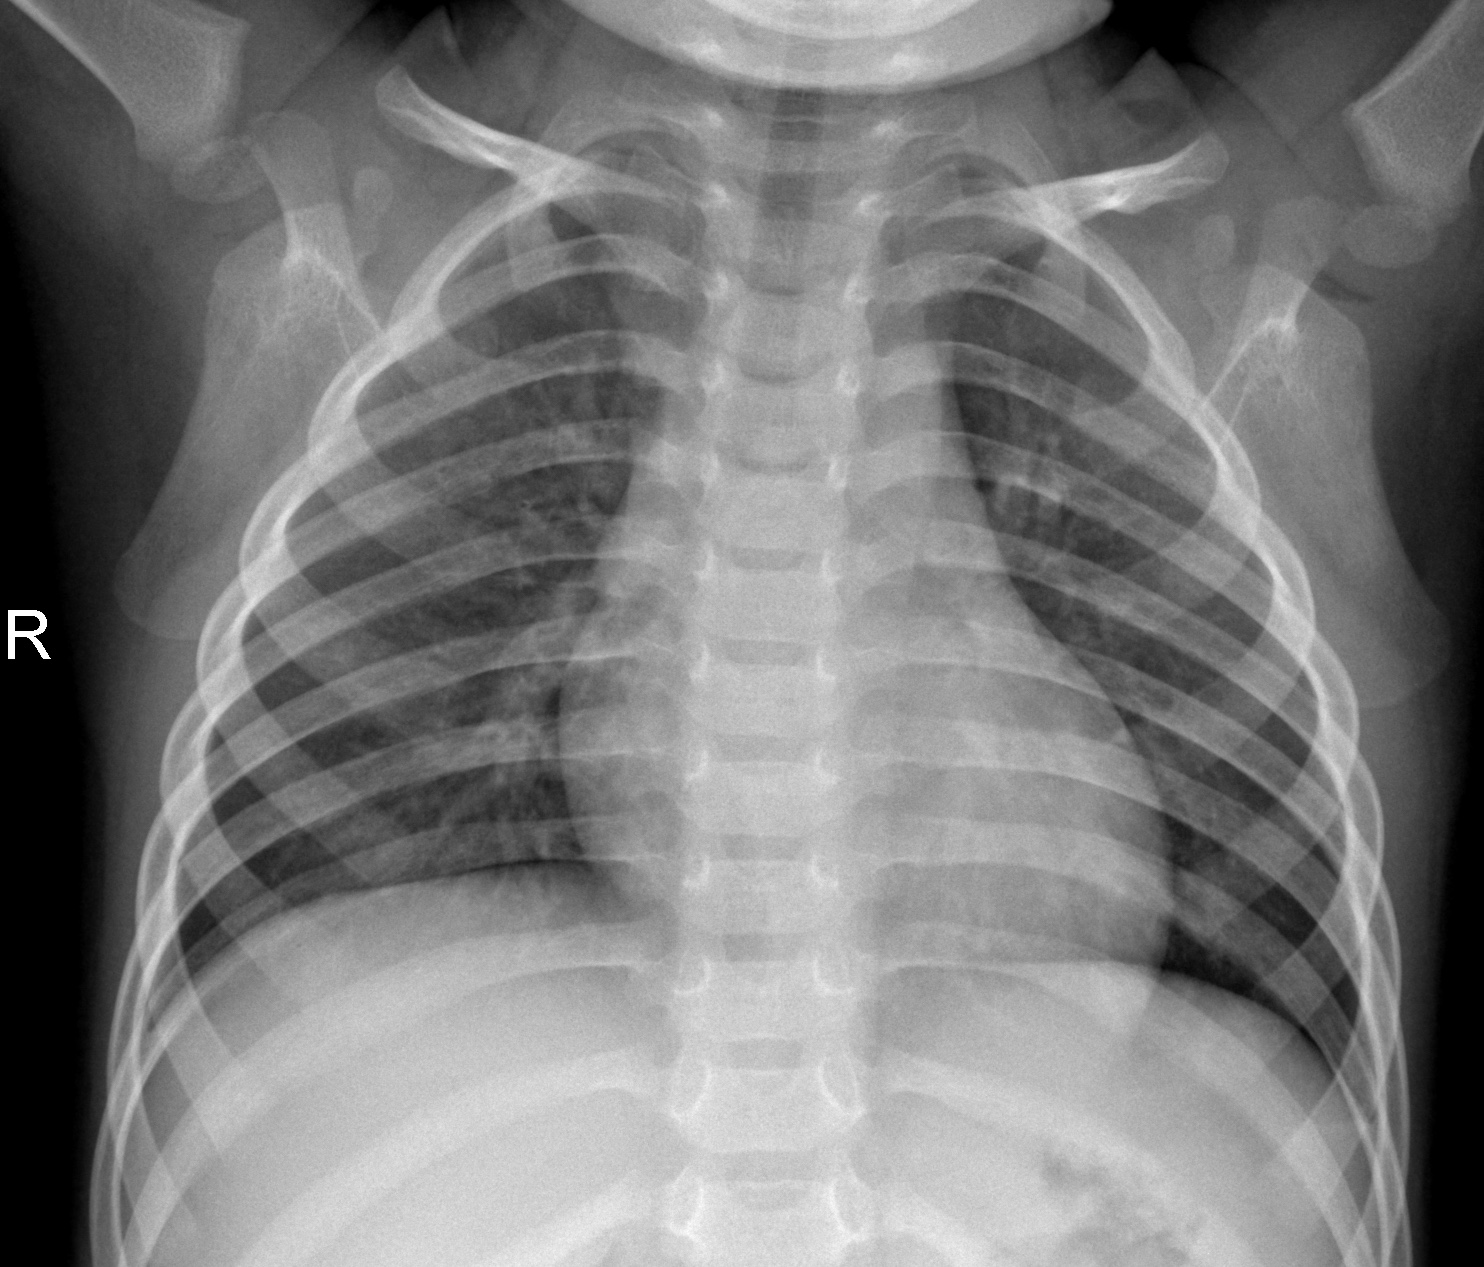
Diagnosis: NORMAL